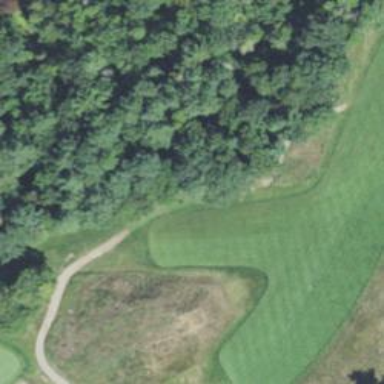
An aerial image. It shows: Rough grassy area used for golf.